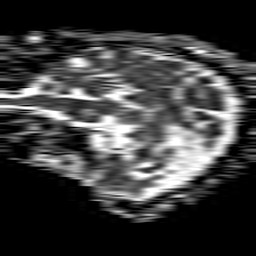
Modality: ADC
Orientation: sagittal
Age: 72
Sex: female
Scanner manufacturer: philips
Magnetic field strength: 1.5 T
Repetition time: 4.6 s
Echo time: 0.08517 s